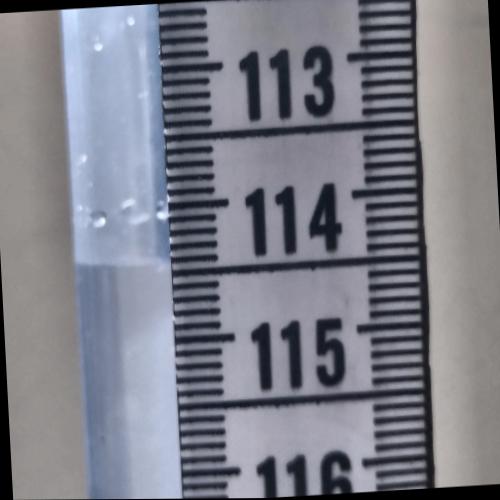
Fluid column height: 114.4 cm